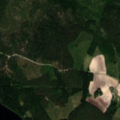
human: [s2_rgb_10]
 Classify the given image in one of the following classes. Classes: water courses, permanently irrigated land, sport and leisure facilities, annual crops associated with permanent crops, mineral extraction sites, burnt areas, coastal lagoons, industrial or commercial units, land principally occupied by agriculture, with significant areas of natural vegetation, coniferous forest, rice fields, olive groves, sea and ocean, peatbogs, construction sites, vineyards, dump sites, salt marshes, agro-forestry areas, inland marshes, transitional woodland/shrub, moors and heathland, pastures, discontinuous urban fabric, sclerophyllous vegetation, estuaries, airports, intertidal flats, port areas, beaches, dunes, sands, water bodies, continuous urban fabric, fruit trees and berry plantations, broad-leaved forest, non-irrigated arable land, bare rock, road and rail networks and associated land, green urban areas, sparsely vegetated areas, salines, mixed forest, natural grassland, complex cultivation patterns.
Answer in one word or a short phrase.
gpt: coniferous forest, mixed forest, water bodies